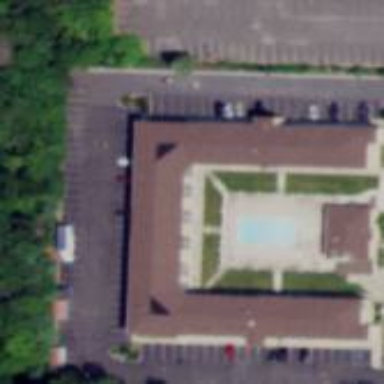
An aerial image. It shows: Hotel building.